Field crop: maize
Growth stage: 1
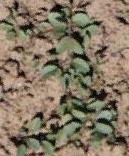
Species: convolvulus